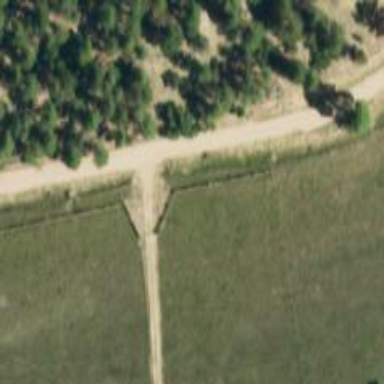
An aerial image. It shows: Driveway.